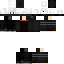
A male human skin with dark skin, wearing brown long hair dressed in a blue hoodie and black pants, featuring a closed mouth.